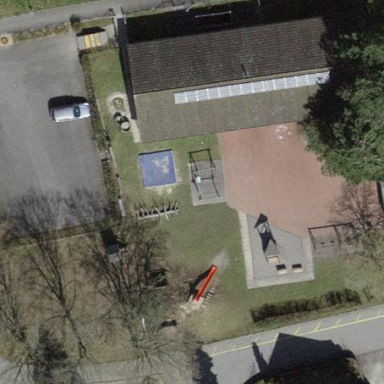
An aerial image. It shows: Playground area for leisure activities on the land.